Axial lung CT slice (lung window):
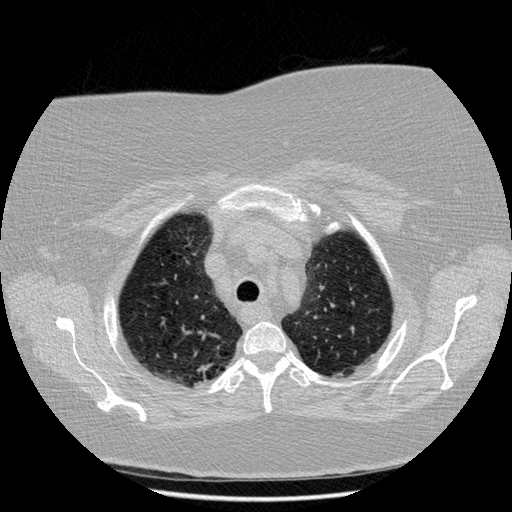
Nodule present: no